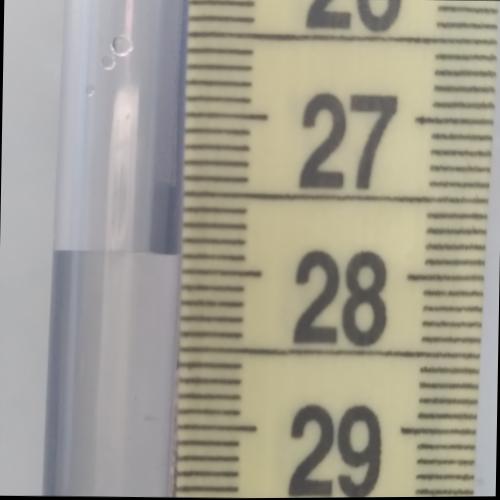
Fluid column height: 27.9 cm